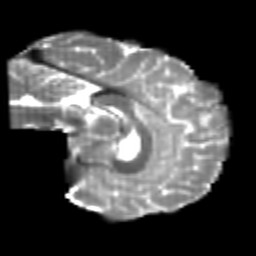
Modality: T2w
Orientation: sagittal
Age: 21
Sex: male
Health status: healthy
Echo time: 0.074 s